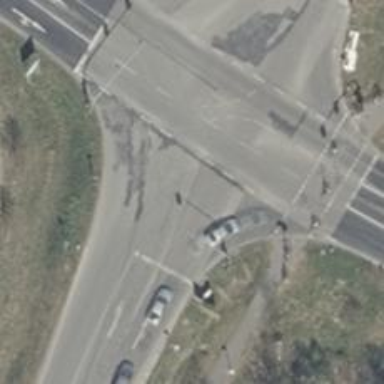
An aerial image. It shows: Tertiary road with asphalt surface and lane markings.